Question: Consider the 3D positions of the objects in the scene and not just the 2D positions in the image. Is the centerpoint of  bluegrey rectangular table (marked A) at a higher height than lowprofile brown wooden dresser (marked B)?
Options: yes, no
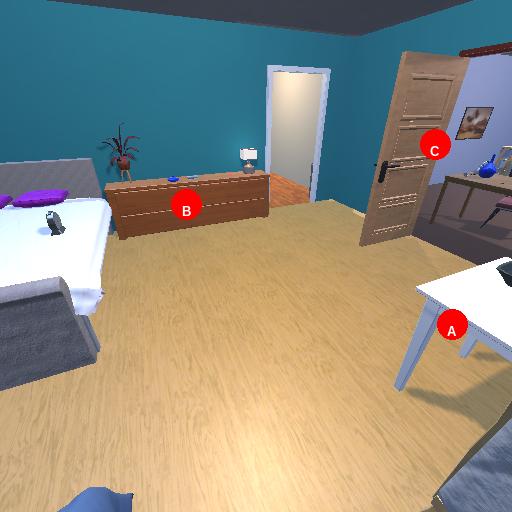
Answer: yes